Interaction volume radius: 10 \u00c5
Interaction volume height: 15 \u00c5
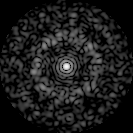
Disorder parameter: 0.8235